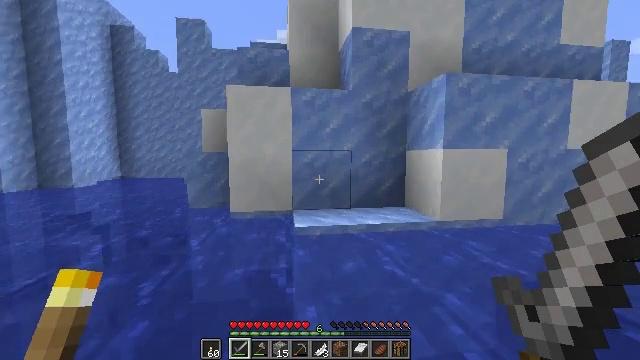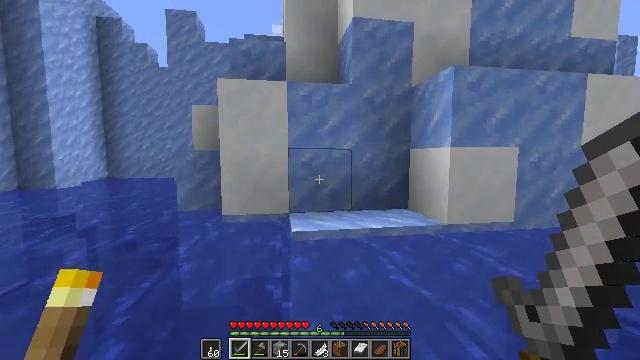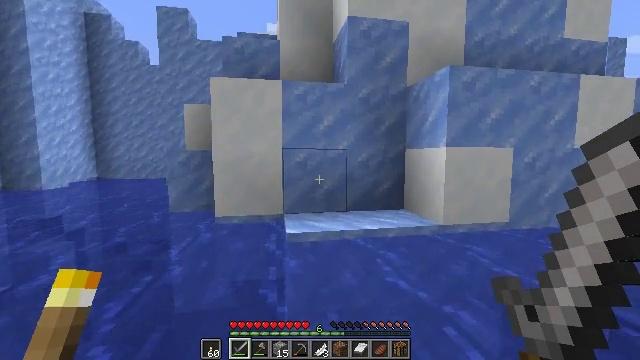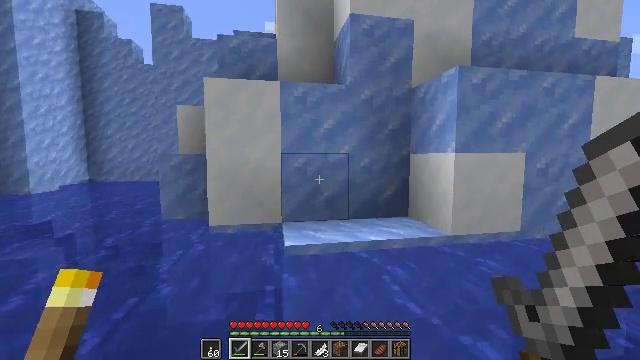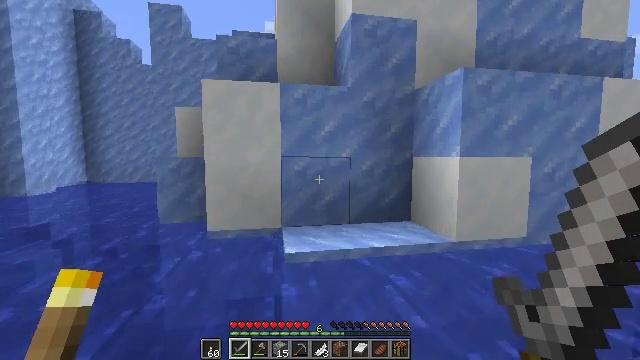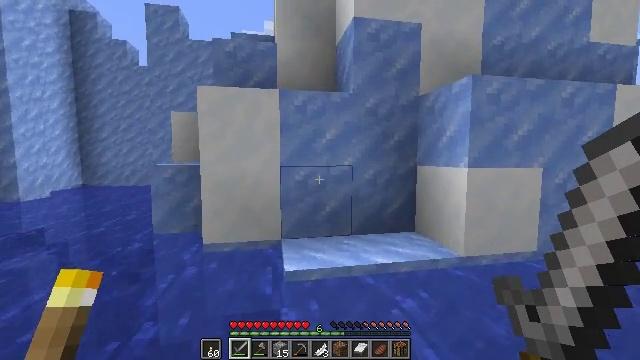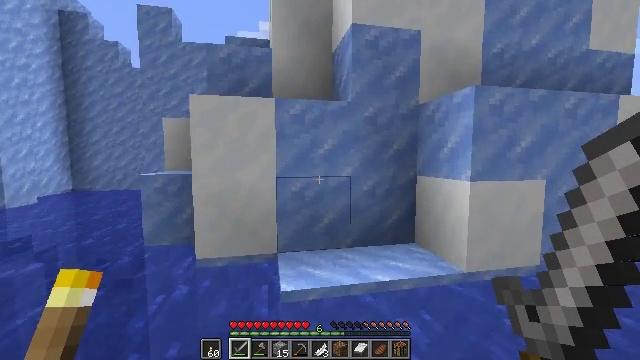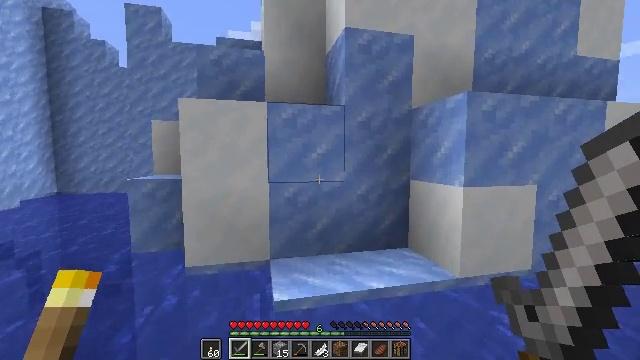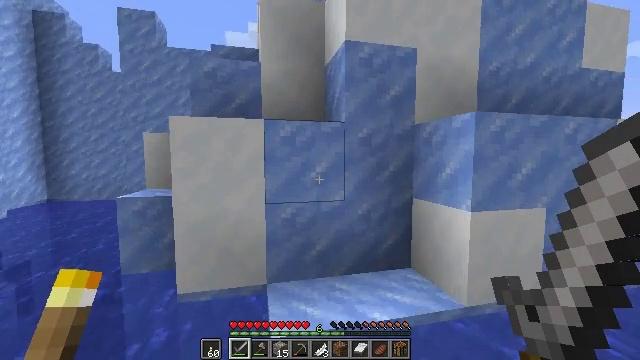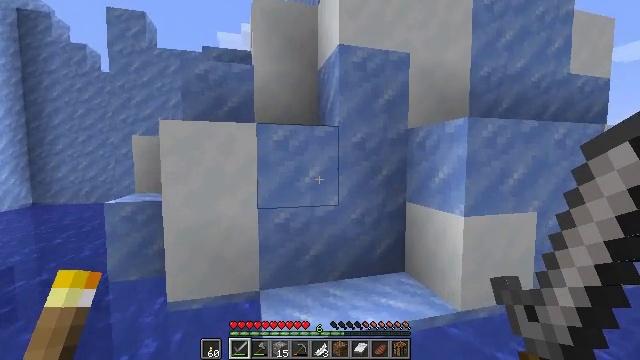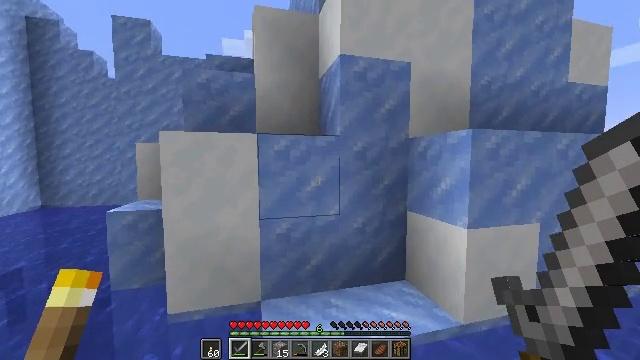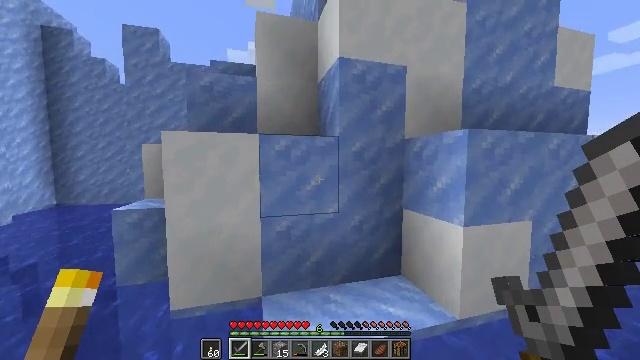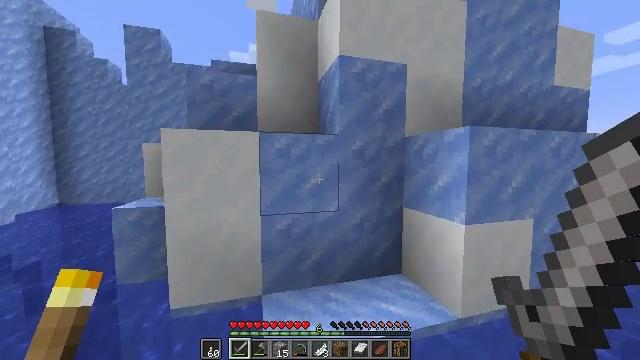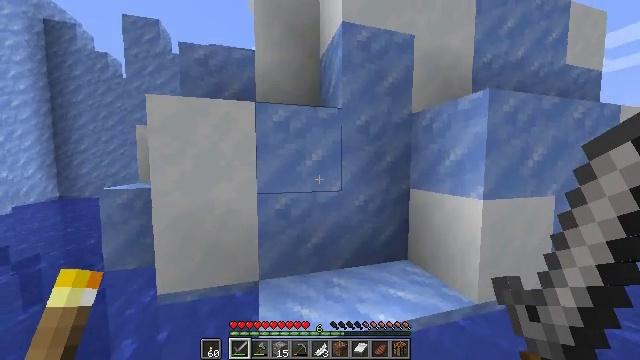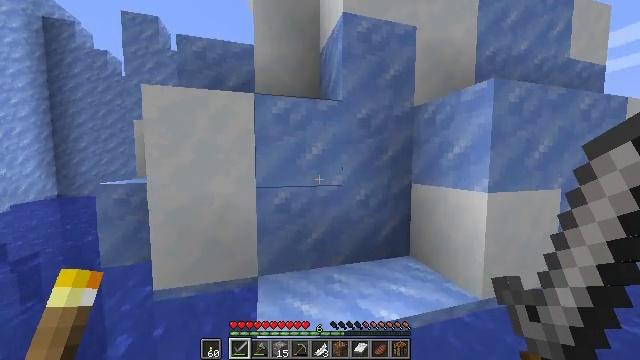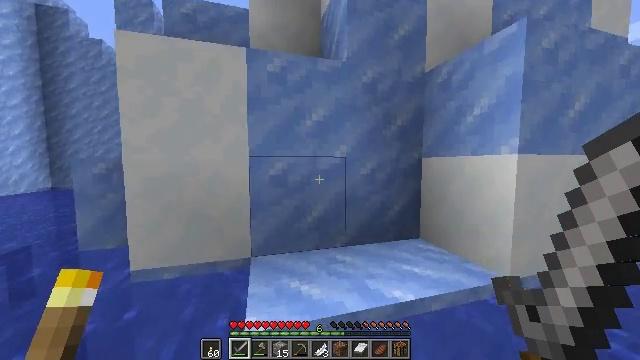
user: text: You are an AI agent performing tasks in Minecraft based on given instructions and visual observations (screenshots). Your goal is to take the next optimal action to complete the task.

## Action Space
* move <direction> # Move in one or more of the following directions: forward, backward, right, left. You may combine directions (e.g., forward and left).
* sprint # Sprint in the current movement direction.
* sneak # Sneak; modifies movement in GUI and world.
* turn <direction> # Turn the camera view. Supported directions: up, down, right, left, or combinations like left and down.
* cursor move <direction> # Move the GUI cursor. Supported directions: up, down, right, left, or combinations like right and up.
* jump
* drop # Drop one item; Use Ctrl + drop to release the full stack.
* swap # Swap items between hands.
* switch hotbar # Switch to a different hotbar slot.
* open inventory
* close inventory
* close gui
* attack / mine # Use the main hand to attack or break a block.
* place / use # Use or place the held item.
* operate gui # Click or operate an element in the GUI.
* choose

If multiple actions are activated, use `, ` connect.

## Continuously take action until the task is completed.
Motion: motion action
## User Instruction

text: Mine packed ice from icy biomes.
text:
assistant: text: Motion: move forward, sprint, jump
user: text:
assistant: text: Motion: move forward, sprint, turn right, jump
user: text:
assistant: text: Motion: move forward, sprint, jump
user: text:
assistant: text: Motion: move forward, sprint, jump
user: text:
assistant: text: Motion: move forward, sprint, jump
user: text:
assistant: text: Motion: move forward, sprint, jump
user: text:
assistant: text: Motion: move forward, sprint, turn right, jump
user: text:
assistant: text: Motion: move forward, sprint, jump
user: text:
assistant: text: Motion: move forward, sprint, turn right, jump
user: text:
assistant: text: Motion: move forward, sprint, jump
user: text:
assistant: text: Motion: move forward, sprint, jump
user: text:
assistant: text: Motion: move forward, sprint, jump
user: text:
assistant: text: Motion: move forward, sprint, jump
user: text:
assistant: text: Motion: move forward, sprint, jump
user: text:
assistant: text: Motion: move forward, sprint, jump
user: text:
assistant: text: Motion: move forward, sprint, jump
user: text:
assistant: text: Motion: move forward, sprint, jump
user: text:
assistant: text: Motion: move forward, sprint, jump
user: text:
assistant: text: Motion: move forward, sprint, jump
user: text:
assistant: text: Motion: move forward, sprint, jump
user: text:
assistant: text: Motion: move forward, sprint, jump
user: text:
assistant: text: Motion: move forward, sprint, jump
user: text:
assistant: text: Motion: move forward, sprint, jump
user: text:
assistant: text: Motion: move forward, sprint, jump
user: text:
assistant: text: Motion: move forward, sprint, jump
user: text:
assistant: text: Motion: move forward, sprint, jump
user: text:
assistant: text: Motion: move forward, sprint, jump
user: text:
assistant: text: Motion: move forward, sprint, jump
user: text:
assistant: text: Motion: move forward, sprint, jump
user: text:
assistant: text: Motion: move forward, sprint, jump